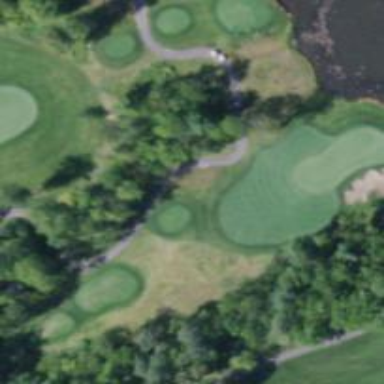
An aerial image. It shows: Golf fairway surrounded by grass.